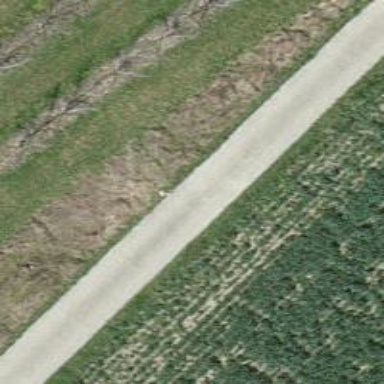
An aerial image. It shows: Service road with concrete surface of grade 1 tracktype.